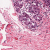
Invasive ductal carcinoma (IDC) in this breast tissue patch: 0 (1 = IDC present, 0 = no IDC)